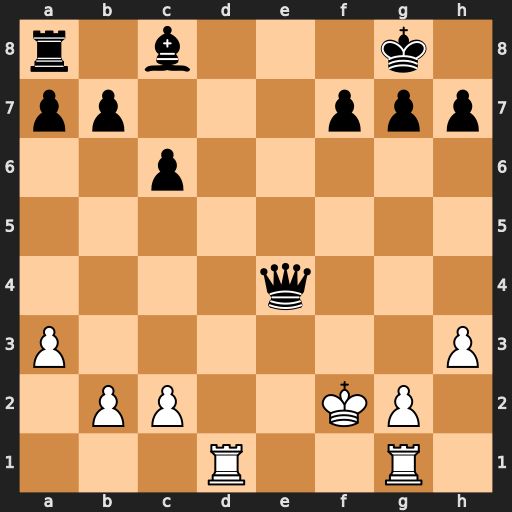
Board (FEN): r1b3k1/pp3ppp/2p5/8/4q3/P6P/1PP2KP1/3R2R1
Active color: w
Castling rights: -
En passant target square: -
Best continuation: Rd8+ Qe8 Rxe8#